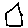
Label: house